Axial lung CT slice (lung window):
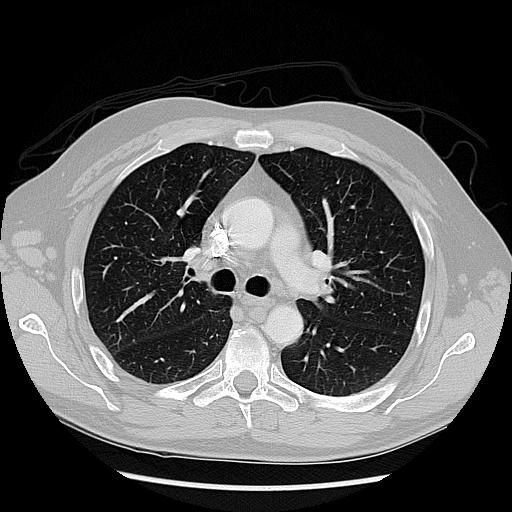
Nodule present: no